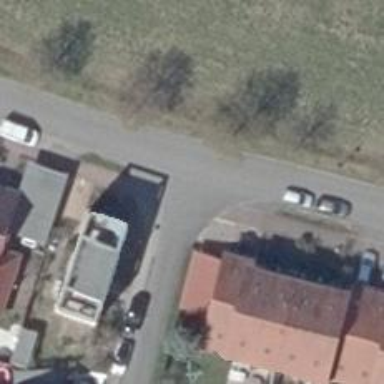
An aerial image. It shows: Sidewalk.